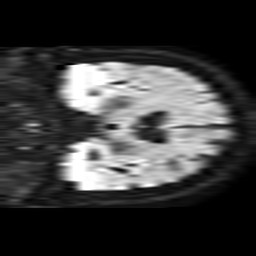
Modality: TRACE
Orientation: coronal
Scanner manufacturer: philips
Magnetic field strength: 1.5 T
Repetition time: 3.4 s
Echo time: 0.06922 s